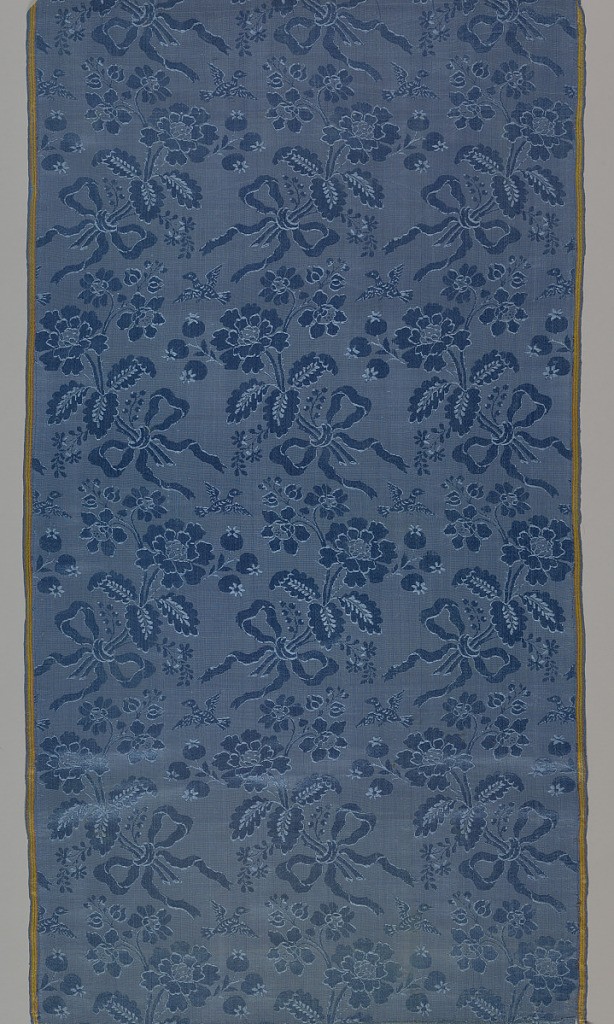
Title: Textile
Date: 1750–1800
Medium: silk Technique: satin weave
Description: Dark blue taffeta with a pattern of bouquets of flowers.